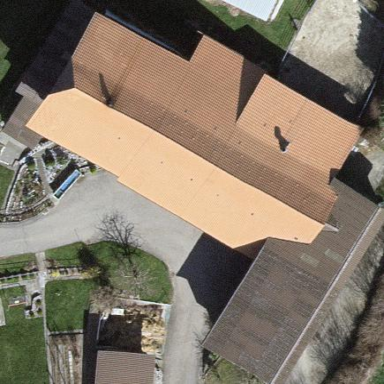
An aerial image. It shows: Farm building.